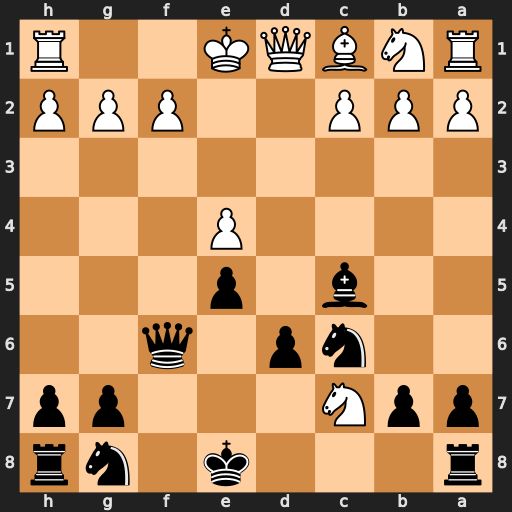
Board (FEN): r3k1nr/ppN3pp/2np1q2/2b1p3/4P3/8/PPP2PPP/RNBQK2R
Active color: b
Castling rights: KQkq
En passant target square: -
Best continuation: Kd7 O-O Kxc7